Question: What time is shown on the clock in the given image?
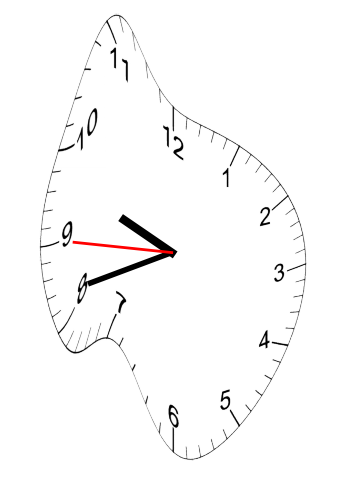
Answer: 09:41:45